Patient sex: M
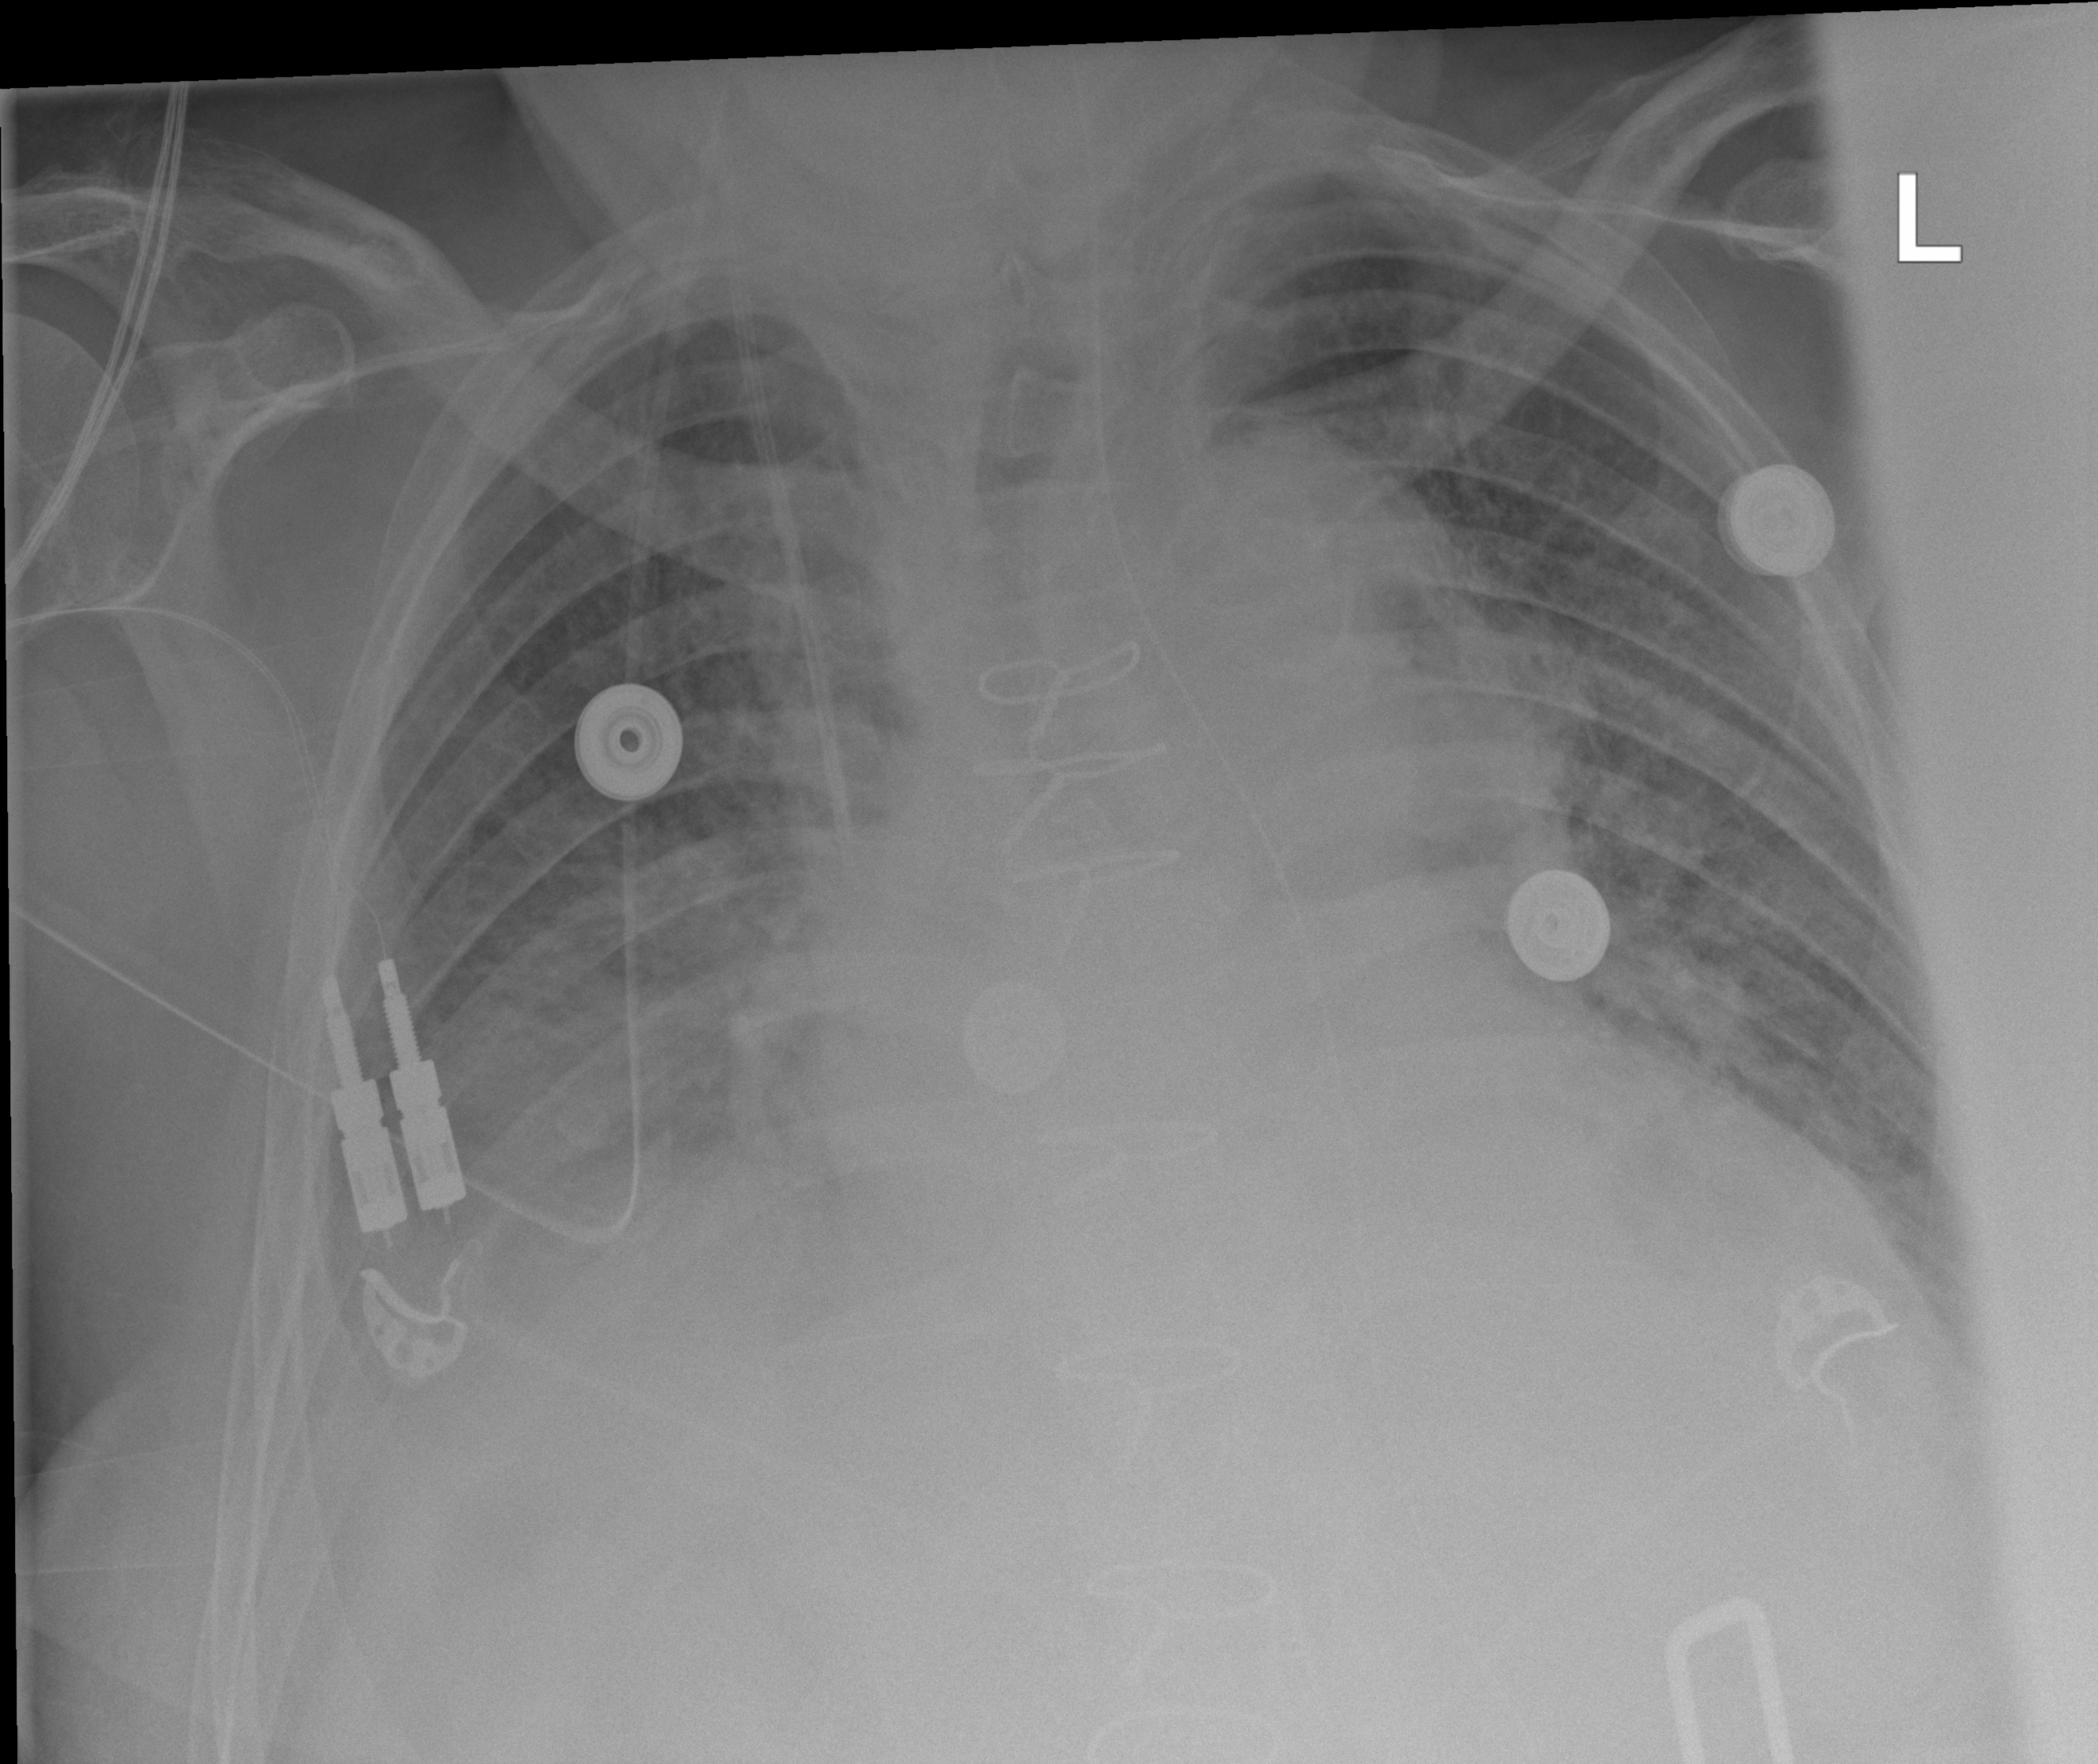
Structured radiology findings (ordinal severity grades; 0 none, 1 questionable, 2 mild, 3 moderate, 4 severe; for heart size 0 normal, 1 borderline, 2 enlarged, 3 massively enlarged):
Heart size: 1
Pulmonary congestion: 1
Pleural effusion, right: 3
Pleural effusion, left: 2
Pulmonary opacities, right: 0
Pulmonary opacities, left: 0
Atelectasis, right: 2
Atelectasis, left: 2